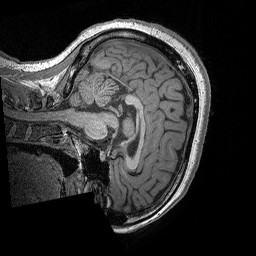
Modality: T1w
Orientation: sagittal
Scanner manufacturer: siemens
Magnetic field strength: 3 T
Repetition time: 2.3 s
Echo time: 0.00298 s